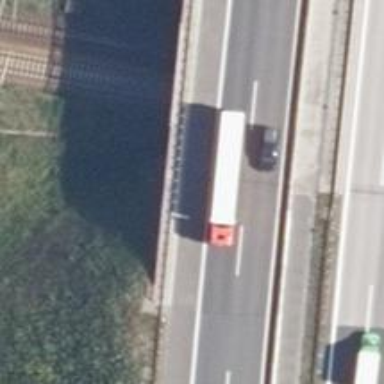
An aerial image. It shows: Motorway bridge with asphalt surface.